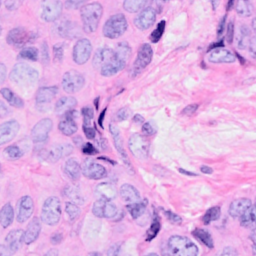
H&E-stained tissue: Breast